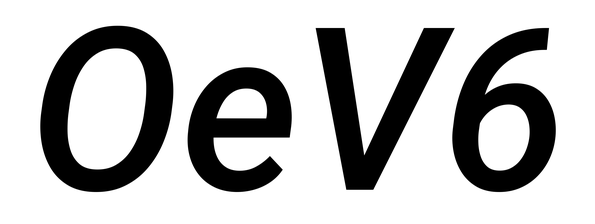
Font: Roboto-Italic_Medium_Italic